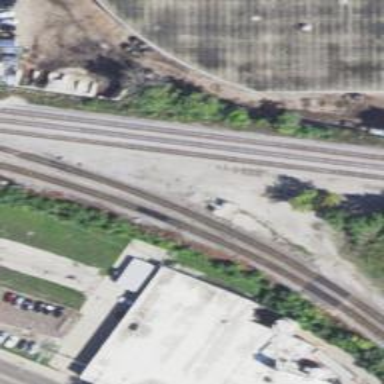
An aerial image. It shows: Junction on the railway.